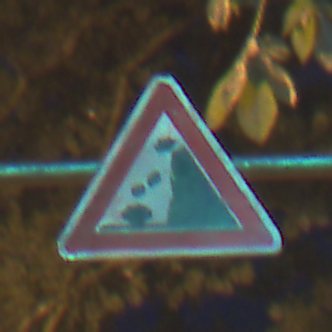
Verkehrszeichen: SteinschlagRechts
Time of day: Night
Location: Outdoor (Urban)
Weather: PartlyCloudy
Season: NotSpecified
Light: Artificial